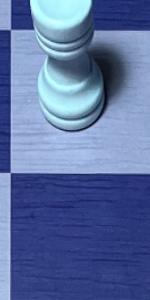
Label: Empty